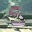
Label: 5